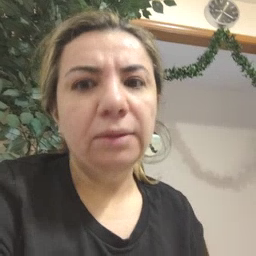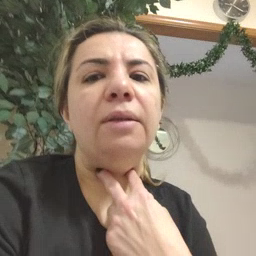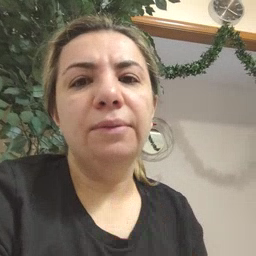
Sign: stuck